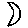
Label: moon